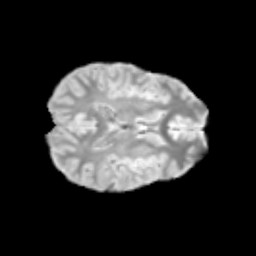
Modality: T2w
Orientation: axial
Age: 10
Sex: female
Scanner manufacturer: siemens
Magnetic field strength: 3 T
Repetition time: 3.8 s
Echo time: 0.07 s